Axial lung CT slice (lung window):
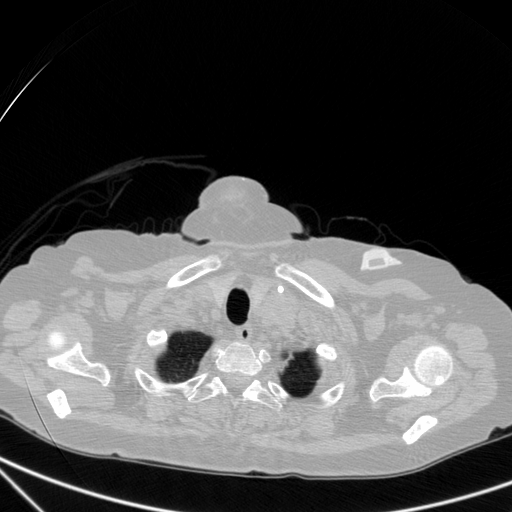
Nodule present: no